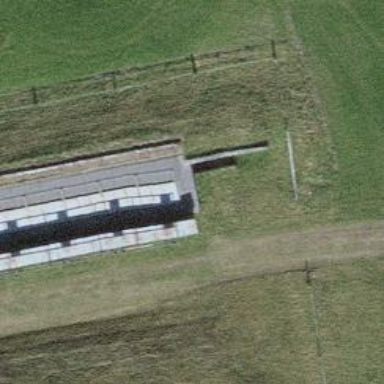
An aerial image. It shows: Retaining wall.